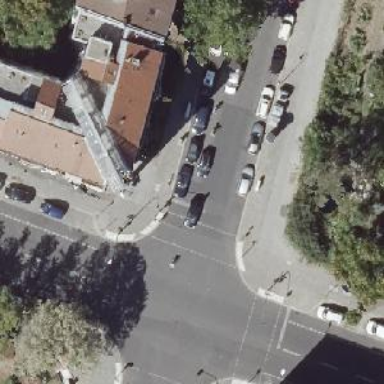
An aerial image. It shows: Footway crossing with traffic signals.